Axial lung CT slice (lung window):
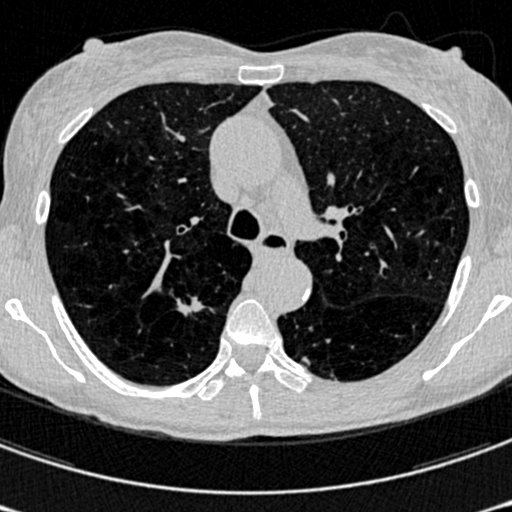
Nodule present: yes
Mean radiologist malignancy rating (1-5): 4.75